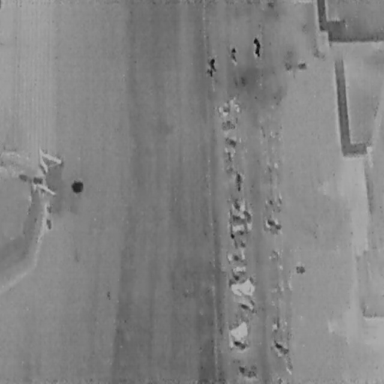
There are three People in the infrared image.